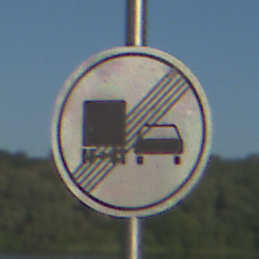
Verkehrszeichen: EndeUeberholverbotKraftfahrzeuge
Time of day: MorningAfternoon
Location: Outdoor (Nature)
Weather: Clear
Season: NotSpecified
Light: Natural